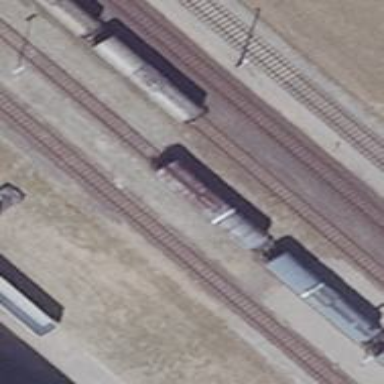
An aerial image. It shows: Railway switch.